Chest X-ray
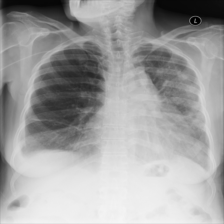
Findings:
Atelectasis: positive
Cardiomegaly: negative
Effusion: negative
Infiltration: positive
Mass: negative
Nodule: negative
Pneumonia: positive
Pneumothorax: negative
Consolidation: negative
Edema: negative
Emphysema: negative
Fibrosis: negative
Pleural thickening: positive
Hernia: negative